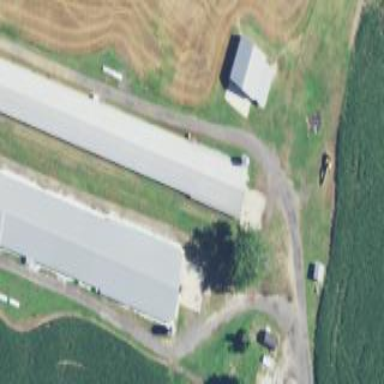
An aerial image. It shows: Farm auxiliary building.